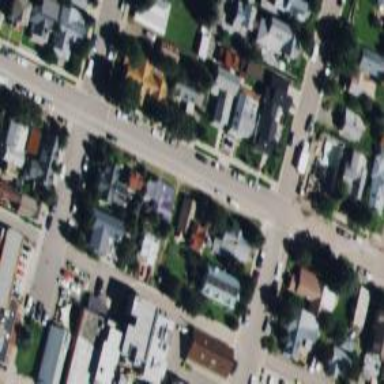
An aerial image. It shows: Alleyway designated as service road.